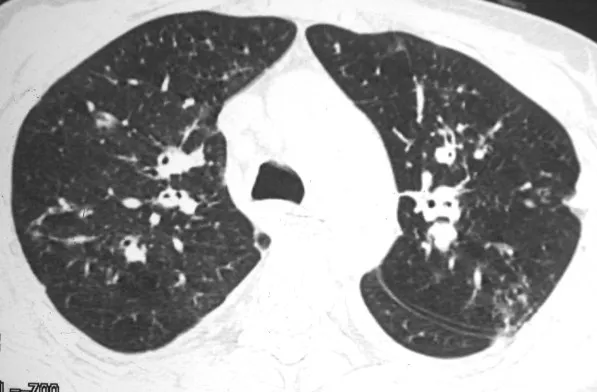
HRCT scan obtained with lung window shows diffuse peribronchovascular thickening and small nodules bilaterally. There are also nodules in the fissures and interlobular septal thickening.
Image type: radiology (ct)